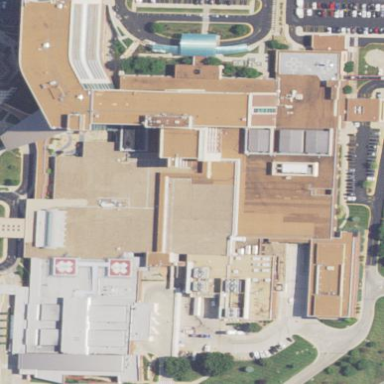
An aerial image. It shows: Hospital building.